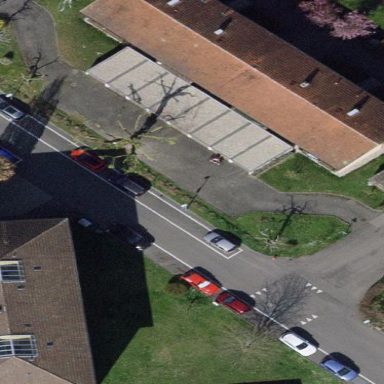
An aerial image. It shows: Street-side parking area.